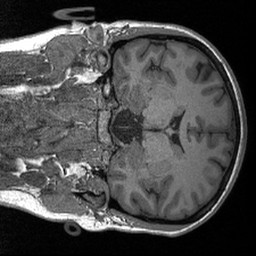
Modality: T1w
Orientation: coronal
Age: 25
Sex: female